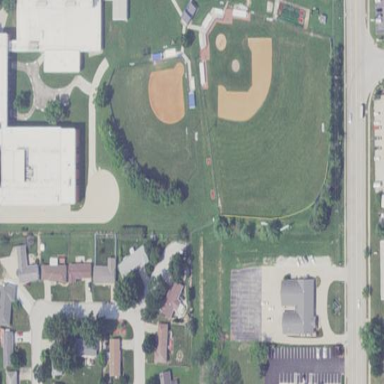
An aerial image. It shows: Baseball pitch for leisure and sports activities.